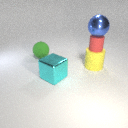
small red rubber cylinder below large blue metal sphere